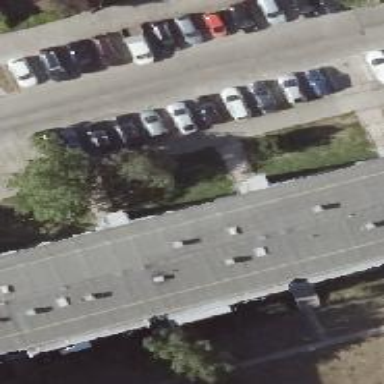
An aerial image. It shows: Apartment building with flat roof.